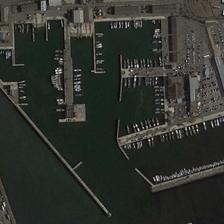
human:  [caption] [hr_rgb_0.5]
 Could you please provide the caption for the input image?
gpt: many ships dock in this port as well as many cars park on its bank .

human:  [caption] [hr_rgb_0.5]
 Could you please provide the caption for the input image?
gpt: in the port with a seawall  there are boats moored along the wharf and automobiles parked on the shore .

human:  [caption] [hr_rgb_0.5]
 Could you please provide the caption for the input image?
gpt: in the port with a seawall  there are boats moored along the wharf and automobiles parked on the shore .

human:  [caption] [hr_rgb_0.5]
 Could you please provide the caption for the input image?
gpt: in the port with a seawall  there are boats moored along the wharf and automobiles parked on the shore .

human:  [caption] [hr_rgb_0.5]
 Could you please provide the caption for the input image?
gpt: many boats are in a port near several buildings and parking lots .